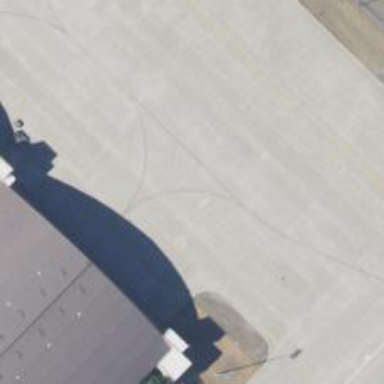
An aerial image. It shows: View of taxiway at the airport.